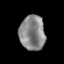
Tissue: prostate
Cell type: T cells
Senescence score: 0.3314
Nuclear area (px): 865
Mean DAPI intensity: 135.547